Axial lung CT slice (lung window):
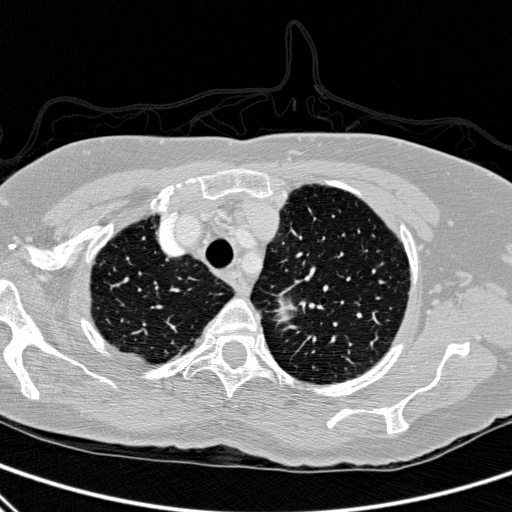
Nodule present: no